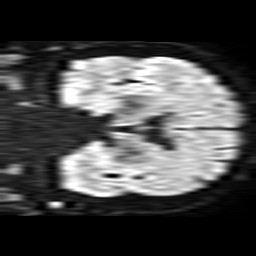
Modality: TRACE
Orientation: coronal
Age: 56
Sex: male
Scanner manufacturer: philips
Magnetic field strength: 1.5 T
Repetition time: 3.499 s
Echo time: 0.09255 s